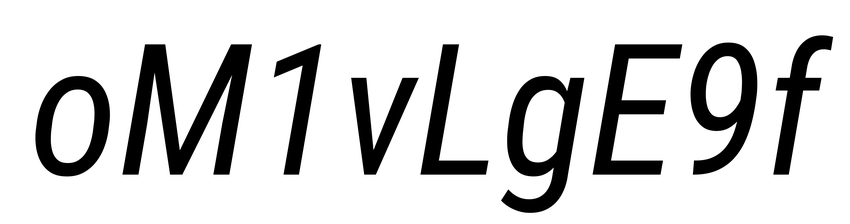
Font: Roboto-Italic_Condensed_Italic